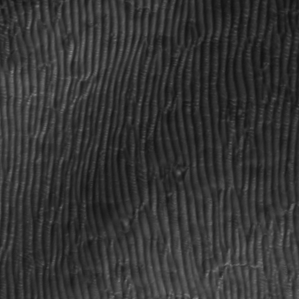
Label: frost